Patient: sex M, age 64
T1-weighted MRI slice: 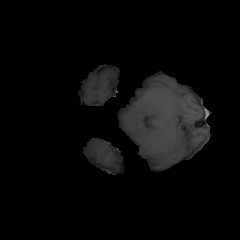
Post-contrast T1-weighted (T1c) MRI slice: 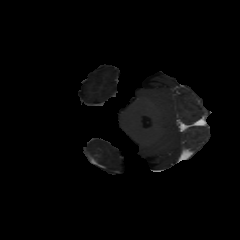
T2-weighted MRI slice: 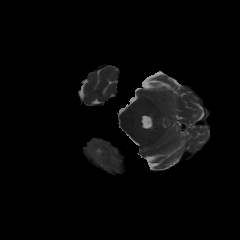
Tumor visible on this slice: yes
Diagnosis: Glioblastoma, IDH-wildtype
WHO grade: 4